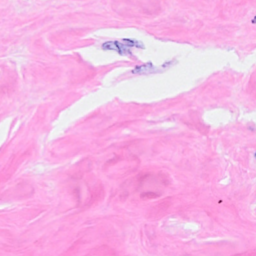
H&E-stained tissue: Breast